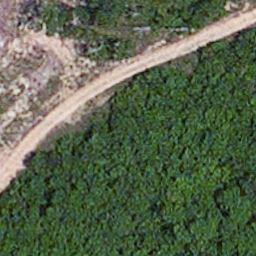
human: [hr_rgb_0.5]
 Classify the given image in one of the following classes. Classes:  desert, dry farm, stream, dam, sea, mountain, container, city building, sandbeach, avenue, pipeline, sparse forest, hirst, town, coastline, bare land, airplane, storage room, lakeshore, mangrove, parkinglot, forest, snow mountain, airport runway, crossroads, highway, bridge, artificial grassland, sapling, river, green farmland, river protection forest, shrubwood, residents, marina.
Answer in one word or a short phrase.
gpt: avenue